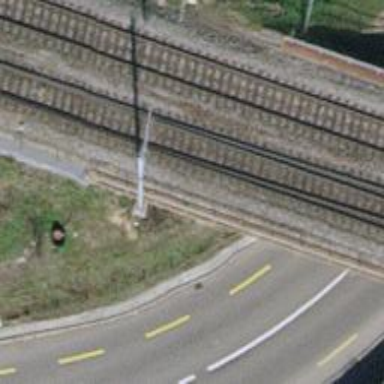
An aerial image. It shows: Railway switch.